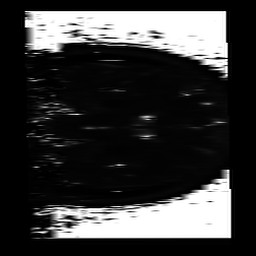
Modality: T2map
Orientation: coronal
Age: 58
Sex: female
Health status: ill